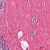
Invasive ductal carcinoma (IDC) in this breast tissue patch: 0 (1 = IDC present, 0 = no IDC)